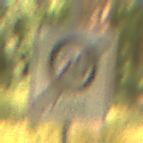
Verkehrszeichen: EndeZone20
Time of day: Midday
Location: Outdoor (Nature)
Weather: PartlyCloudy
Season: NotSpecified
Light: Natural